Question: while I got error "using System.Web.UI" as namespace not found. I tried to figure it out by adding the reference. But unfortunately in the .NET tab I couldn't find System.Web.UI component while other components were there. How to solve the issue ?

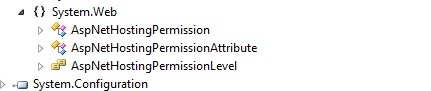
Answer: EDIT: Okay, my original answer was based on the original version of the question...
Next up: do you have a reference to 'System.Web.dll' which is the assembly which includes at least many of the classes in 'System.Web.UI'?